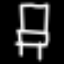
Label: chair